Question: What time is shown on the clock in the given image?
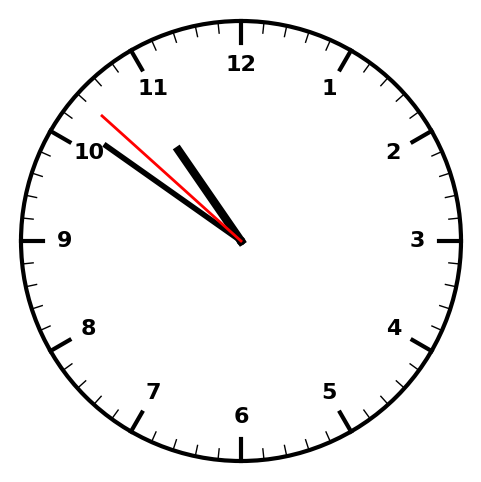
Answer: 10:50:52